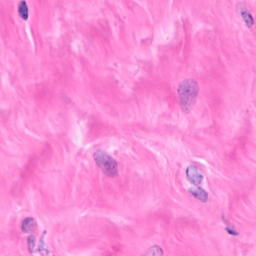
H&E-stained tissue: Breast